Question: How to create a JavaScript based tree where you have add buttons, to add extra child elements.
For example, it has to look like this:

I need do be able to add child elements, and I need to make number counting work like that also.
I tried jQuery 'click()' and then added 'append()', but it didn't come out as I expected. It started randomly adding rows.
Is there a simple way to do this or am I just overthinking this too much? I'm new in coding and any help would be appreciated.
I started like below, but obviously it's not working like that:
'''
$('document').ready(function() {
$('#parent').on('click', function() {
$('#tree').append('<li><input type="text"></li>')
$('#tree li:last').append('<button type="button" id="child">ADD</button>')
$('#tree li:last').append('<ul></ul>')
$('#child').on('click', function() {
$('#tree li ul').append('<li><input type="text"></li>')
$('#tree li ul li:last ').append('<button id="child2" type="button">ADD</button>')
$('#tree li ul li:last').append('<ul></ul>')
$('#child2').on('click', function() {
$('#tree li ul li ul').append('<li><input type="text"></li>')
$('#tree li ul li ul li:last').append('<button id="child3" type="button">ADD</button>')
$('#tree li ul li ul li:last').append('<ul></ul>')
$('#child3').on('click', function() {
$('#tree li ul li ul li ul').append('<li><input type="text"></li>')
});
});
});
});
});
'''
'''
ul {
list-style-type: decimal;
}
'''
'''
<script src="https://cdnjs.cloudflare.com/ajax/libs/jquery/3.3.1/jquery.min.js"></script>
<div>
<ul id="tree"><button type="button" id="parent">ADD</button></ul>
</div>
'''
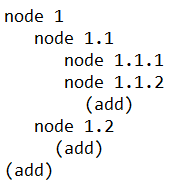
Answer: The code repetition that you have is indeed a problem. You cannot do this indefinitely.
The solution is to create a generic click handler which will capture a click on any button that exists now or in some future.
For the nested numbering, you can use the <URL> CSS-function.
As you are using jQuery, I would also suggest to rely more on the methods it provides:
'''
$('document').ready(function(){
$('#tree').on('click', 'button', function() {
$(this).before(
$("<li>").append(
$("<ul>").append(
$("<button>").text("Add")
)
)
);
});
});
'''
'''
ul { counter-reset: item }
li { display: block }
li:before {
content: "node " counters(item, ".") " ";
counter-increment: item
}
'''
'''
<script src="https://cdnjs.cloudflare.com/ajax/libs/jquery/3.3.1/jquery.min.js"></script>
<div><ul id="tree"><button id="parent">Add</button></ul></div>
'''
This shows more "Add" buttons than in your image, as there are more places where content can be inserted. Every click on such a button will result in one more button.